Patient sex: M
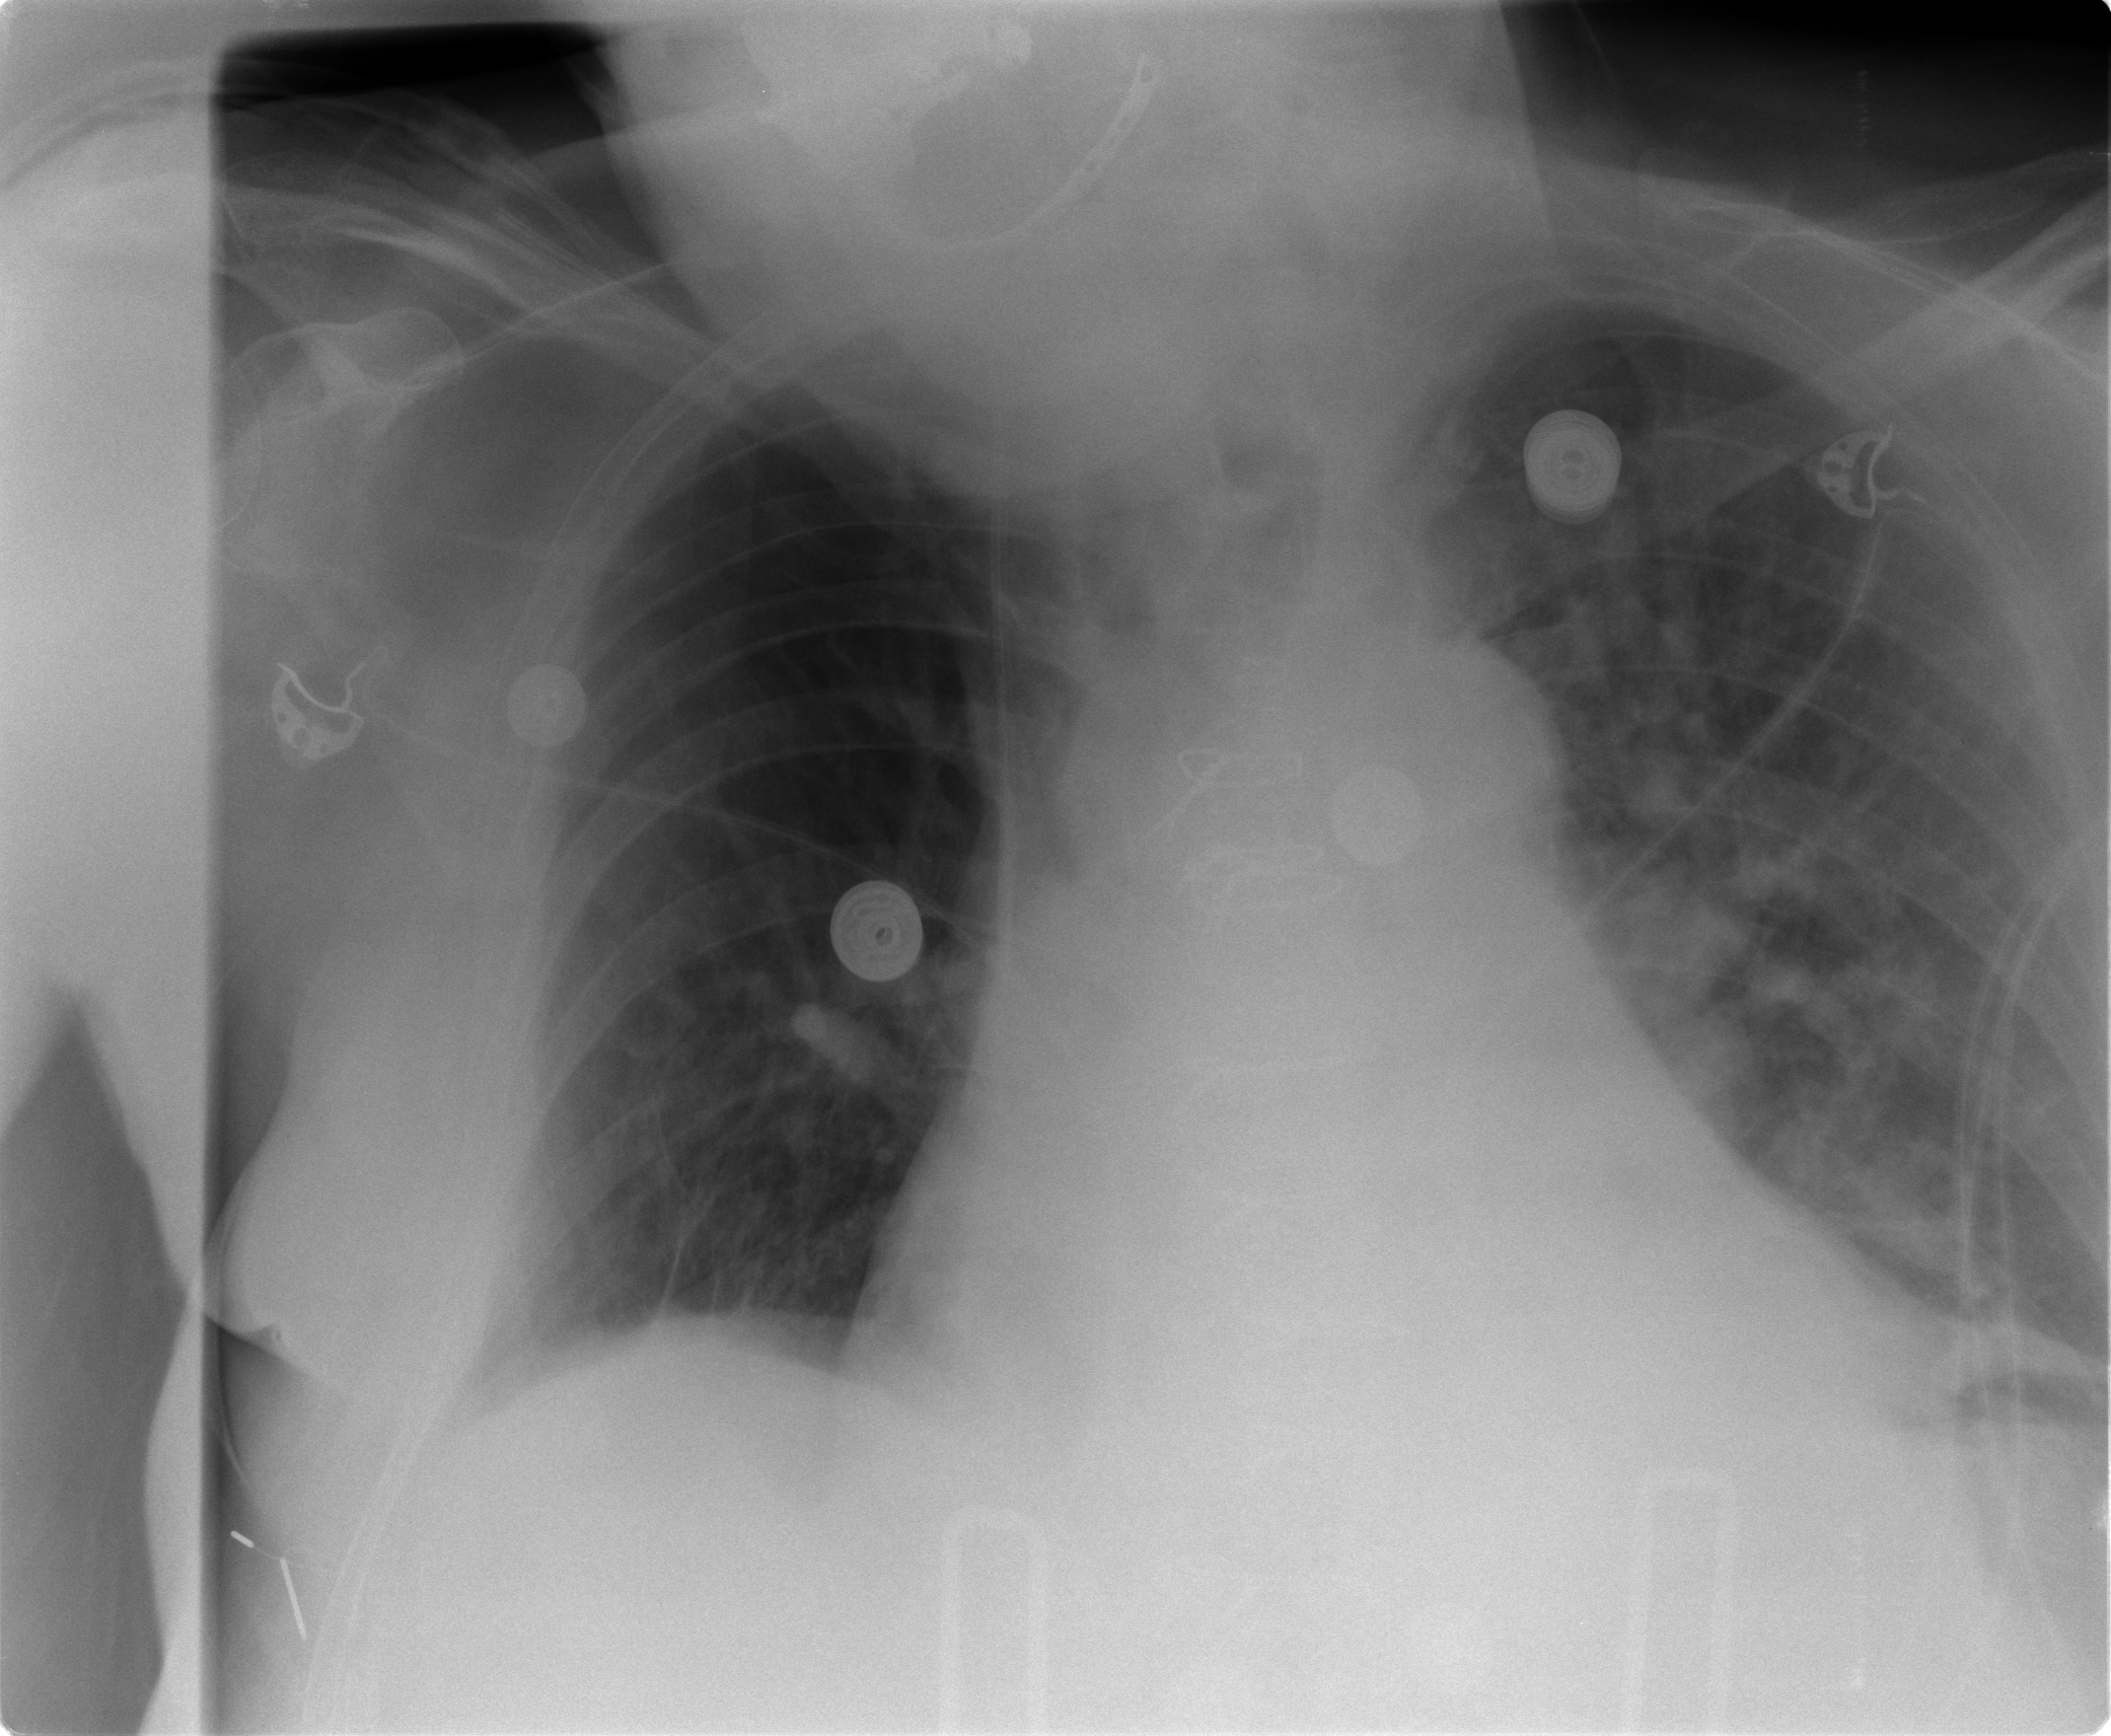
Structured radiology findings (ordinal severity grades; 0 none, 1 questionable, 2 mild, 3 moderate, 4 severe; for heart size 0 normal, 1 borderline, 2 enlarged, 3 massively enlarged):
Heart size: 2
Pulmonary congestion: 2
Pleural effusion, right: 0
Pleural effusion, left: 2
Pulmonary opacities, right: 0
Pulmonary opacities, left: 2
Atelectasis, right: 2
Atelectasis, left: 3